Question: I have a little problem with showing the score in my game. I use the 2D camera and if i move my character the score writeing remains back. I tried this:
'''
spriteBatch.DrawString(font, "Score: "+ score, new Vector2(10,12350), Color.Gold);
'''

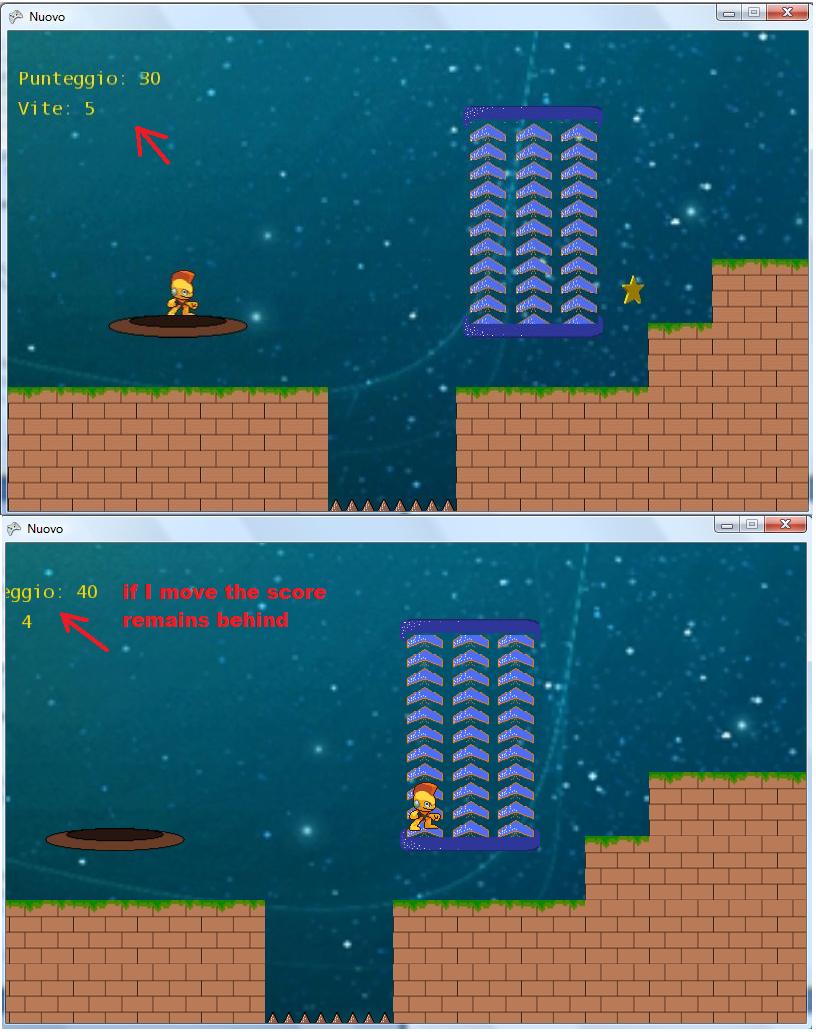
Answer: I take it you draw your tiles by passing a transformation 'Matrix' in the 'SpriteBatch.Begin()' parameters.
You are probably also drawing the score within the same 'SpriteBatch', so your easy option is to just add the camera position to the score position, plus a little offset like so:
'''
spriteBatch.DrawString(font, "Score: "+ score, new Vector2(10, camera.Position + 10), Color.Gold);
'''
It would be much easier in the future to just create a new 'SpriteBatch' after all of your level drawing, and have it at a fixed position in the window.
'''
spriteBatch.Begin();
spriteBatch.DrawString(font, "Score: "+ score, new Vector2(10, 10), Color.Gold);
spriteBatch.End()
'''